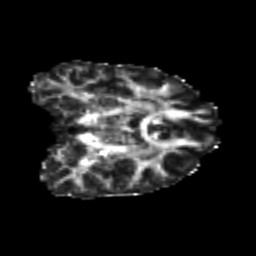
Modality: FA
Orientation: coronal
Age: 22
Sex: female
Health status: healthy
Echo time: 0.074 s